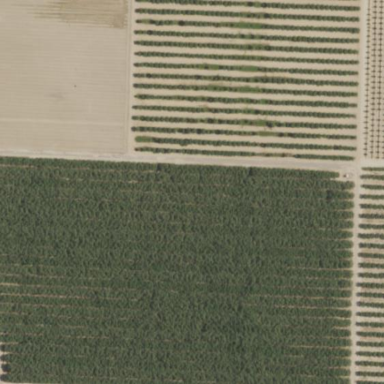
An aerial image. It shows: Vineyard.